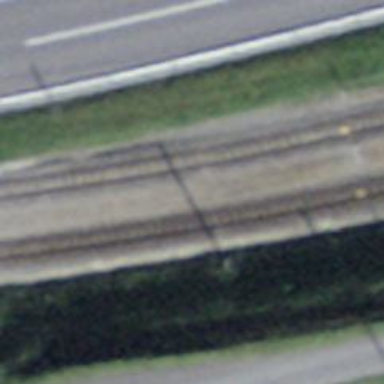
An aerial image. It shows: Narrow-gauge railway track with one electrified contact line.